Field crop: maize
Growth stage: 2
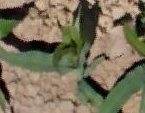
Species: maize